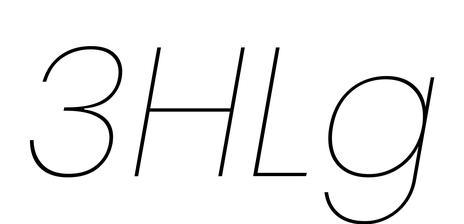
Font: Poppins-ThinItalic